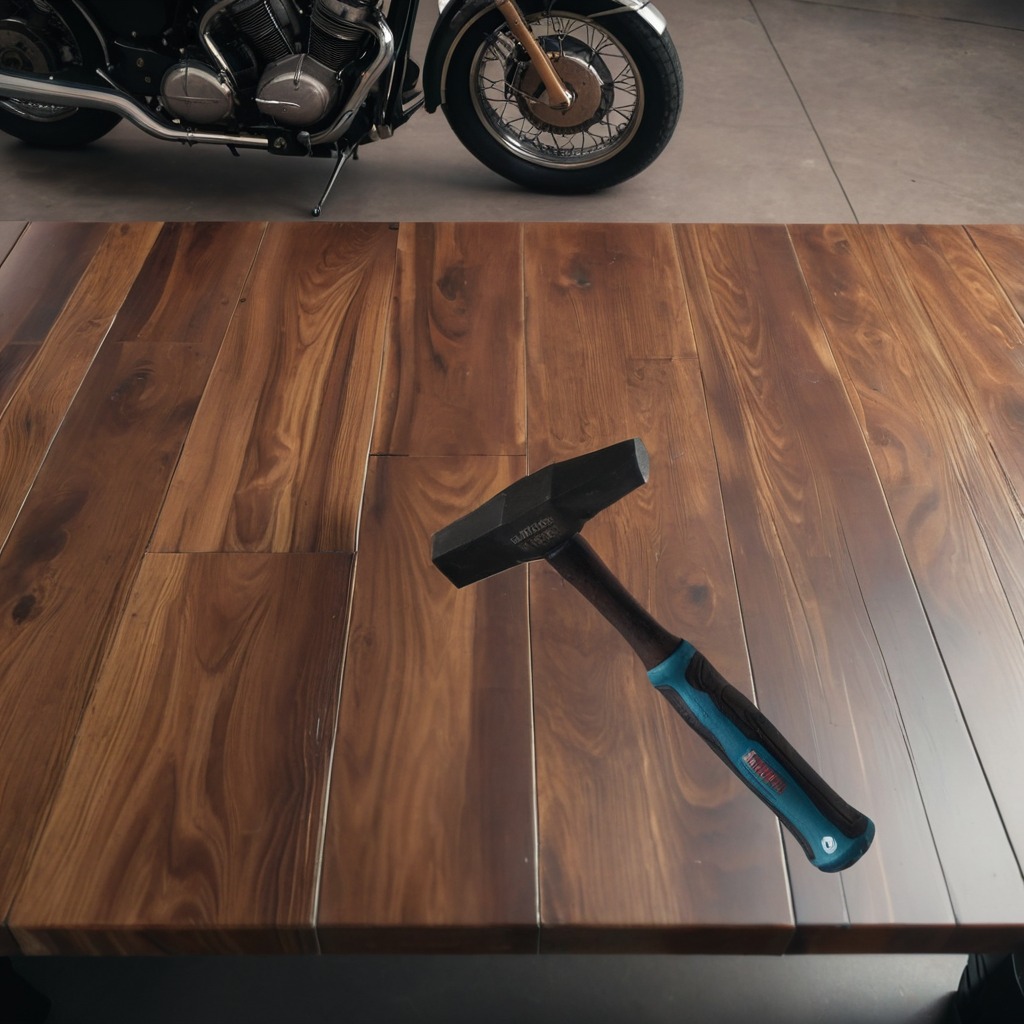
A hammer lies on the wooden table in the garage.